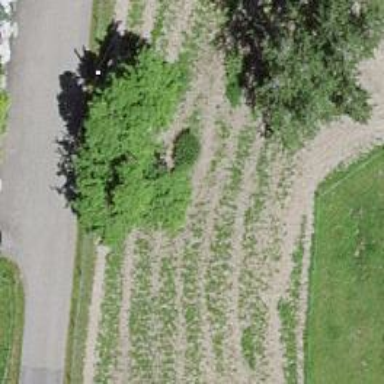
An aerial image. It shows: Deciduous broadleaved tree.